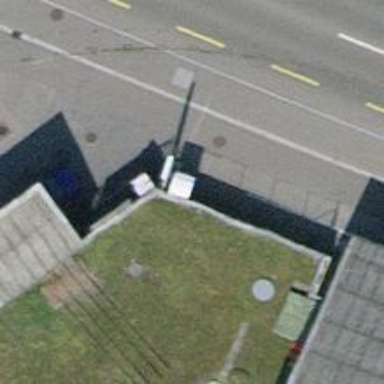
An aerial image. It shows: Fuel station.